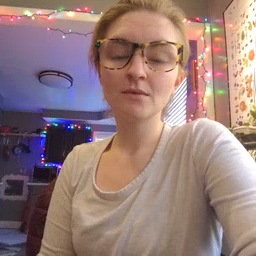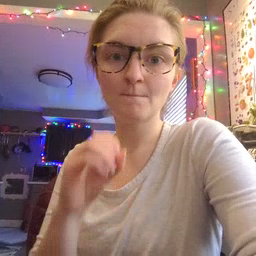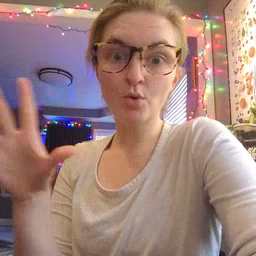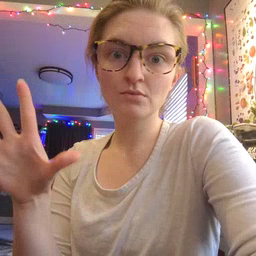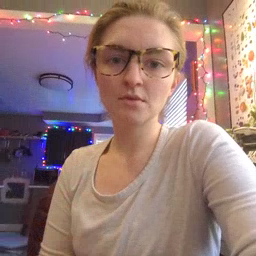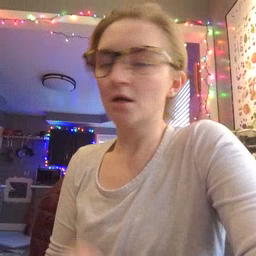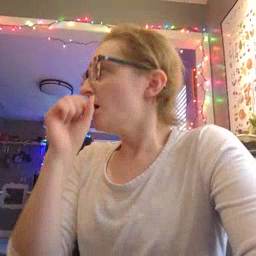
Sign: blow